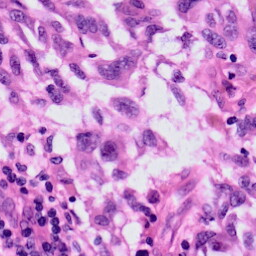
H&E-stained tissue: Skin